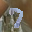
Label: 7